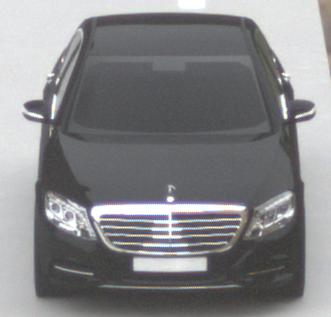
Make: Mercedes-Benz
Model: S 400 HYBRID
Detailed model: S-Class (222) Limousine
Model produced from: 2013/05
Model produced until: 2015/04
Doors: 4
Color: black
Road condition: dry road
Daytime: midday
Contrast: low contrast